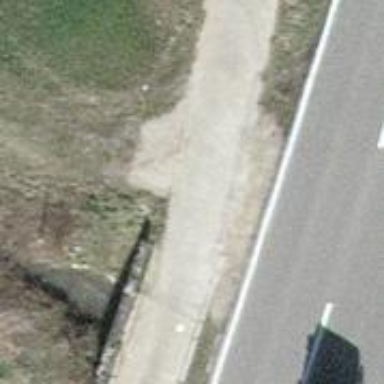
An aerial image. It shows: Cycleway bridge with asphalt surface.